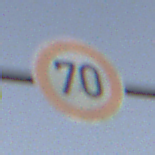
Verkehrszeichen: Geschwindigkeit70
Umgebung: Outdoor, Nature
Tageszeit: SunriseSunset
Wetter: PartlyCloudy
Licht: Natural
Jahreszeit: NotSpecified
Kontrast: LowContrast